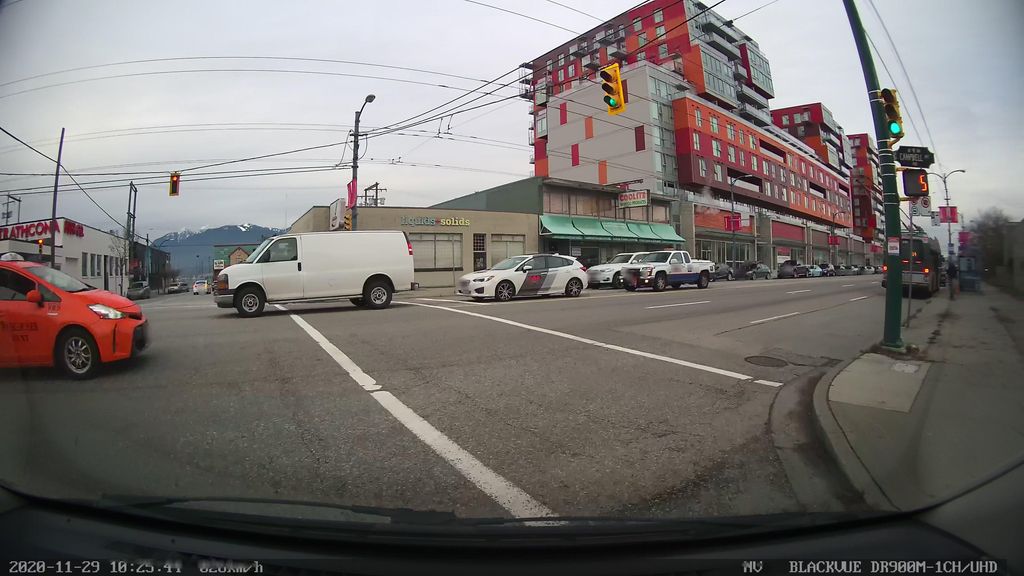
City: vancouver